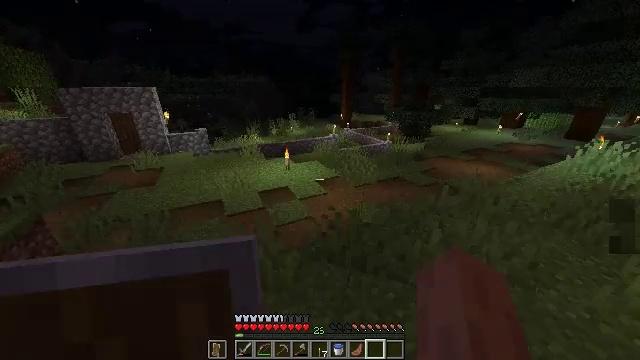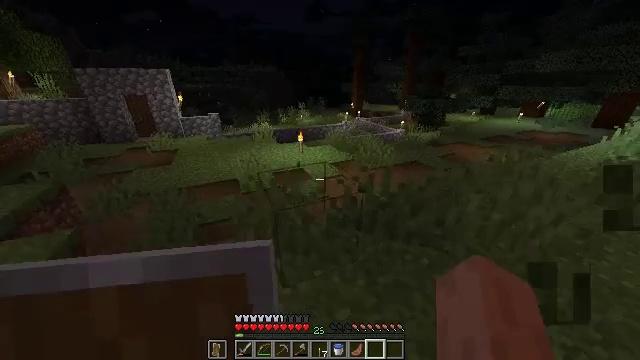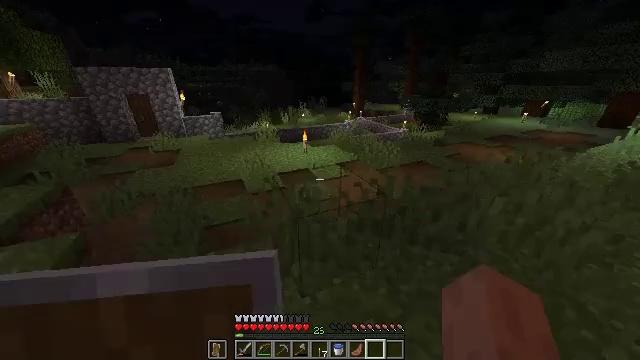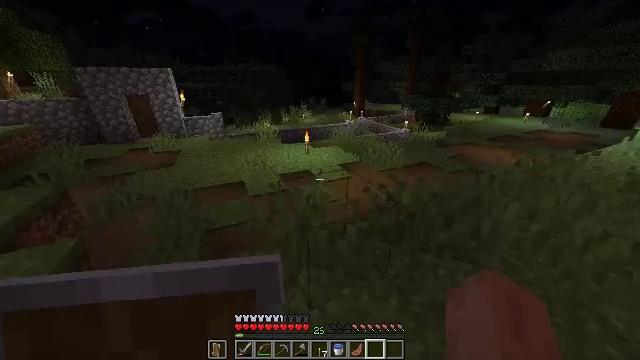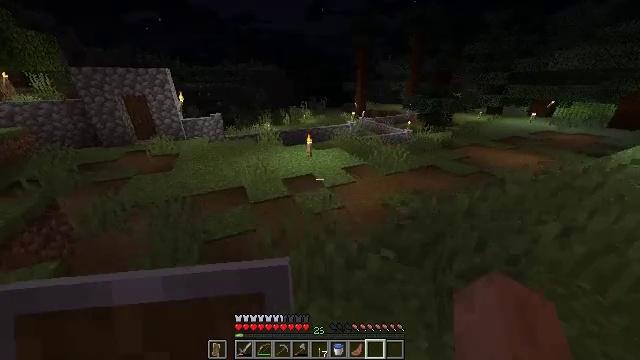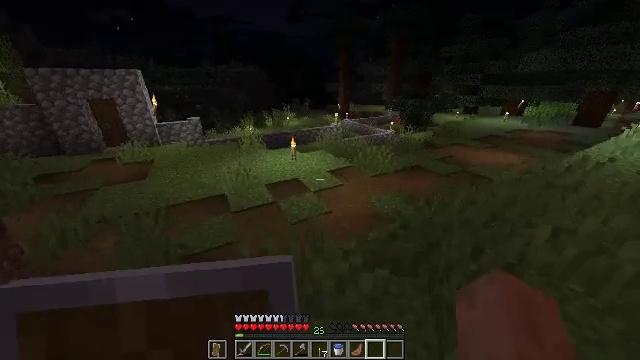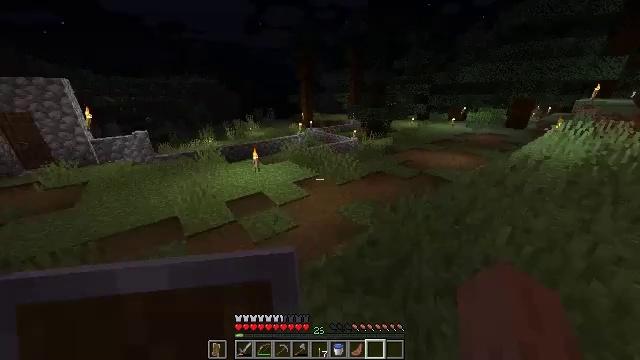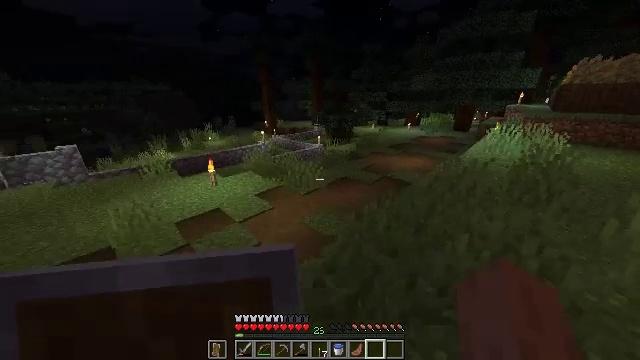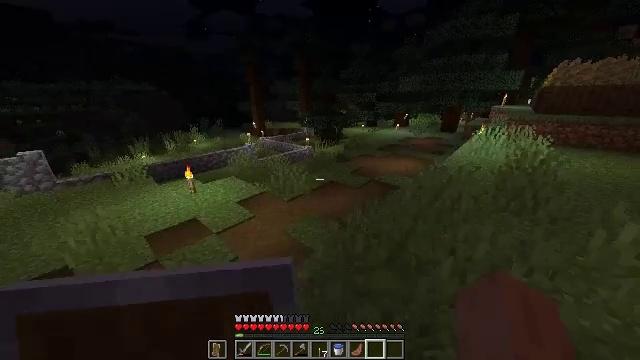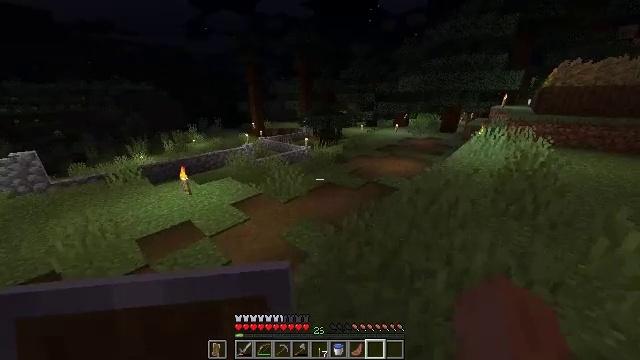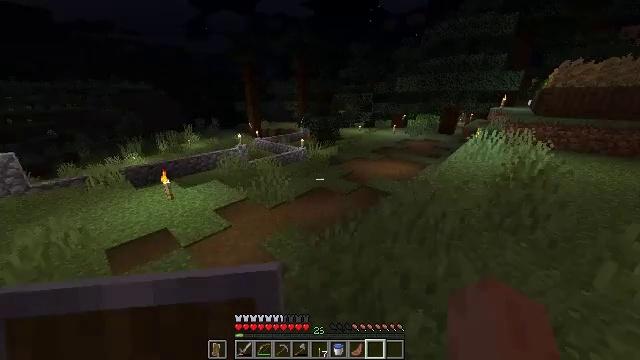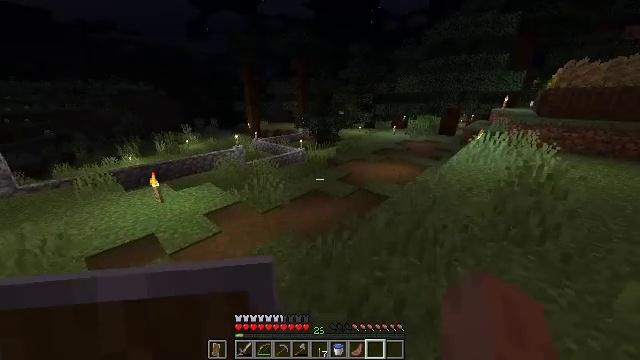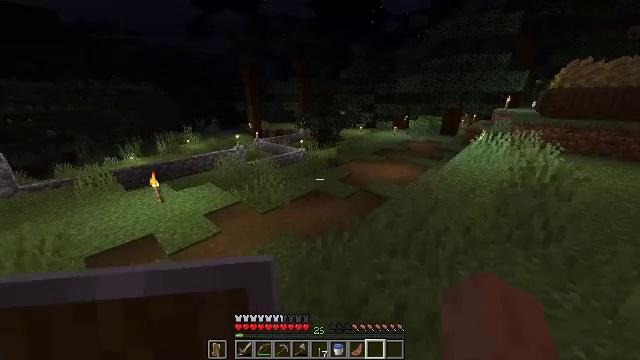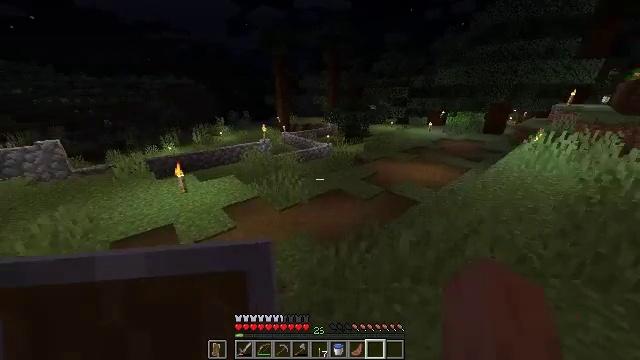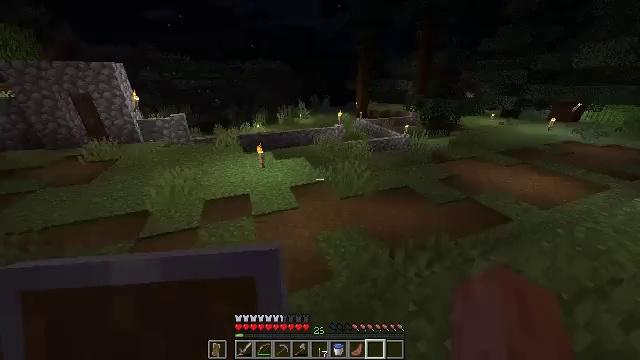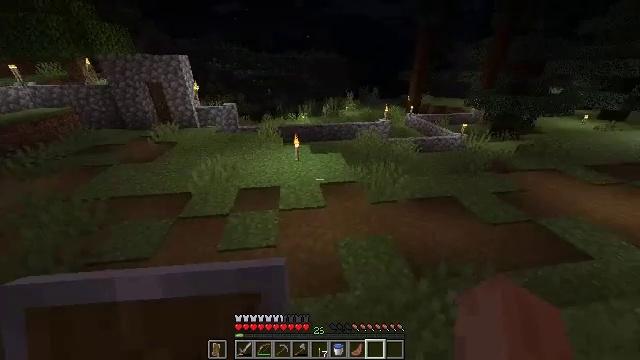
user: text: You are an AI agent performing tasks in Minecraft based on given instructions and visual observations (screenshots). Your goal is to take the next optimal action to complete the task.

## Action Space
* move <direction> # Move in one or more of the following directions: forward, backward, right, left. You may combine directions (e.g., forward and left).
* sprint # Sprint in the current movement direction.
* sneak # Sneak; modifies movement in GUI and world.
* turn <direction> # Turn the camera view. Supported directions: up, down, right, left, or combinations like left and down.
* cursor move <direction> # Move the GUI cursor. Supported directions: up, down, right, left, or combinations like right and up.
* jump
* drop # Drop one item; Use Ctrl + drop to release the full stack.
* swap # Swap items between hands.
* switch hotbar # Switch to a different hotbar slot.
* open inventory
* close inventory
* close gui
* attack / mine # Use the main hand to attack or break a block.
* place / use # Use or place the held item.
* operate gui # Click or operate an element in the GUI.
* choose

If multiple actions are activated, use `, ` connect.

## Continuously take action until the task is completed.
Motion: motion action
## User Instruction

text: To get an iron door, use the crafting table and iron ingots.
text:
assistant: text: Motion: move forward, turn left and down
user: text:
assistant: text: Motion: move forward
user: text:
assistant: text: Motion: move forward
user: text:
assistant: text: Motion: move forward
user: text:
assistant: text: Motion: move forward and move right, turn right
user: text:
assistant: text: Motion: move forward and move right, turn right and up
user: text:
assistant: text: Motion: move forward and move right, turn right and up
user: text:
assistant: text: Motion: move forward and move right, turn right
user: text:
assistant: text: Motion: move forward and move right
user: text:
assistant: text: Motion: move forward and move right
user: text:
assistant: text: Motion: move forward
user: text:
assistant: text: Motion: move forward
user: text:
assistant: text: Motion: move forward and move right, turn left and down
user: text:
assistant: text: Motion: move forward and move right, turn left and down
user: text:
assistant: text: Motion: move forward and move right, turn left and down
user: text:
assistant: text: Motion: move forward and move right, turn left and down
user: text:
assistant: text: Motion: move forward and move right, turn left
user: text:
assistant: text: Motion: move forward and move right
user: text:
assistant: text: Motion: move forward and move right
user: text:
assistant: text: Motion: move right
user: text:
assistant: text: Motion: no_op
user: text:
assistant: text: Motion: no_op
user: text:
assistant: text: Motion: no_op
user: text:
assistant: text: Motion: no_op
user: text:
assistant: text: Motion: no_op
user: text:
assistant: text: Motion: no_op
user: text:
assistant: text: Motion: no_op
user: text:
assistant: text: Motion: move right
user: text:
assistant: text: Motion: move right, turn right and up
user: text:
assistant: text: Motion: move right, turn right and up